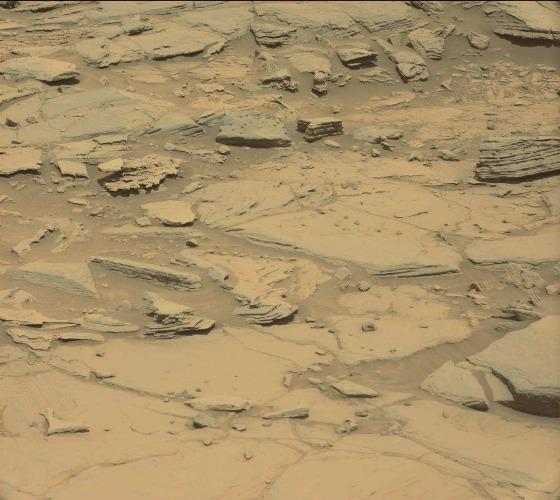
Terrain classes present: Bedrock, Gravel / Sand / Soil, Rock, Shadow